Question: Navigation in a custom Lightbox2 is only clickable if I enter the element vertically, not horizontally. This only occurs on IE8 and lower.
The element that gets the focus if I enter the navigation horizontal is the "
I tried to fix this with z-index, but it didn't work

CSS
'''
/* line 63, ../sass/lightbox.sass */
.lb-nav {
position: absolute;
top: 0px;
left: 0;
height: 100%;
width: 100%;
z-index: 10;
margin-bottom: -150px;
}
/* line 71, ../sass/lightbox.sass */
.lb-container > .nav {
left: 0;
}
/* line 74, ../sass/lightbox.sass */
.lb-nav a {
outline: none;
}
/* line 77, ../sass/lightbox.sass */
.lb-prev, .lb-next {
width: 40%;
height: 100%;
cursor: pointer;
z-index: 20;
/* Trick IE into showing hover */
display: block;
}
/* line 84, ../sass/lightbox.sass */
.lb-prev {
margin-left: 30px;
left: 0;
float: left;
}
/* line 87, ../sass/lightbox.sass */
.lb-prev:hover {
background: url("../images/lightbox/links-blauw.png") left 48% no-repeat;
}
/* line 90, ../sass/lightbox.sass */
.lb-next {
margin-right: 30px;
right: 0;
float: right;
}
/* line 93, ../sass/lightbox.sass */
.lb-next:hover {
background: url("../images/lightbox/rechts-blauw.png") right 48% no-repeat;
}
'''
HTML (appended in lightbox JS)
'''
<div id='lightboxOverlay' class='lightboxOverlay'></div>
<div id='lightbox' class='lightbox'>
<div class='lb-outerContainer'>
<div class='lb-container'><img class='lb-image' src='' />
<div class='lb-nav'>
<div class='lb-closeContainer'>
Venster sluiten <a class='lb-close'>&nbsp;</a>
</div><a class='lb-prev' href='' ></a><a class='lb-next' href='' ></a>
</div>
<div class='lb-loader'>
<a class='lb-cancel'></a>
</div>
</div>
<div class='lb-dataContainer'>
<div class='lb-data'>
<div class='lb-details'>
<span class='lb-caption'></span><span class='lb-number'></span>
</div>
</div>
</div>
</div>
</div>
'''
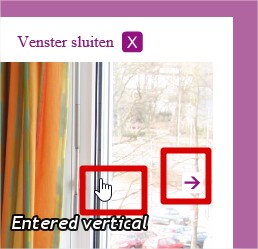
Answer: You have to add a transparent background image to the lb-prev and lb-next containers, so they can trigger the hover.
'''
.lb-prev, .lb-next {
width: 49%;
height: 100%;
cursor: pointer;
/* Trick IE into showing hover */
display: block;
z-index:101;
position:relative;
background-image:url(data:image/gif;base64,R0lGODlhAQABAAAAACH5BAEKAAEALAAAAAABAAEAAAICTAEAOw== );
}
'''